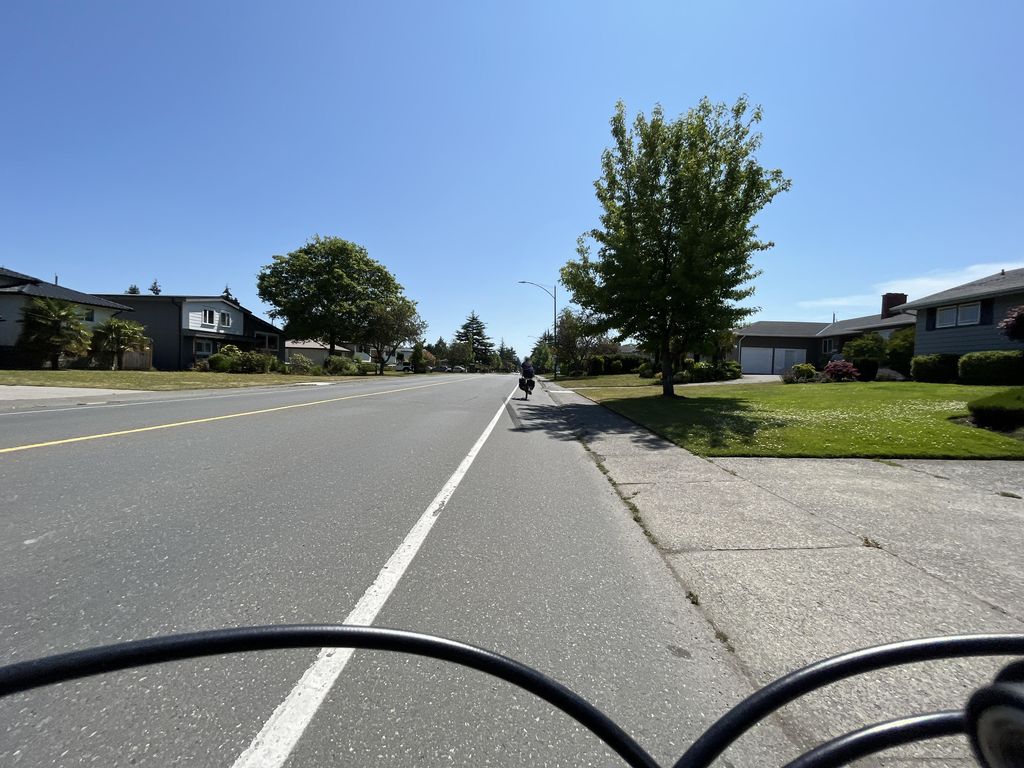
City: victoria